Chest X-ray:
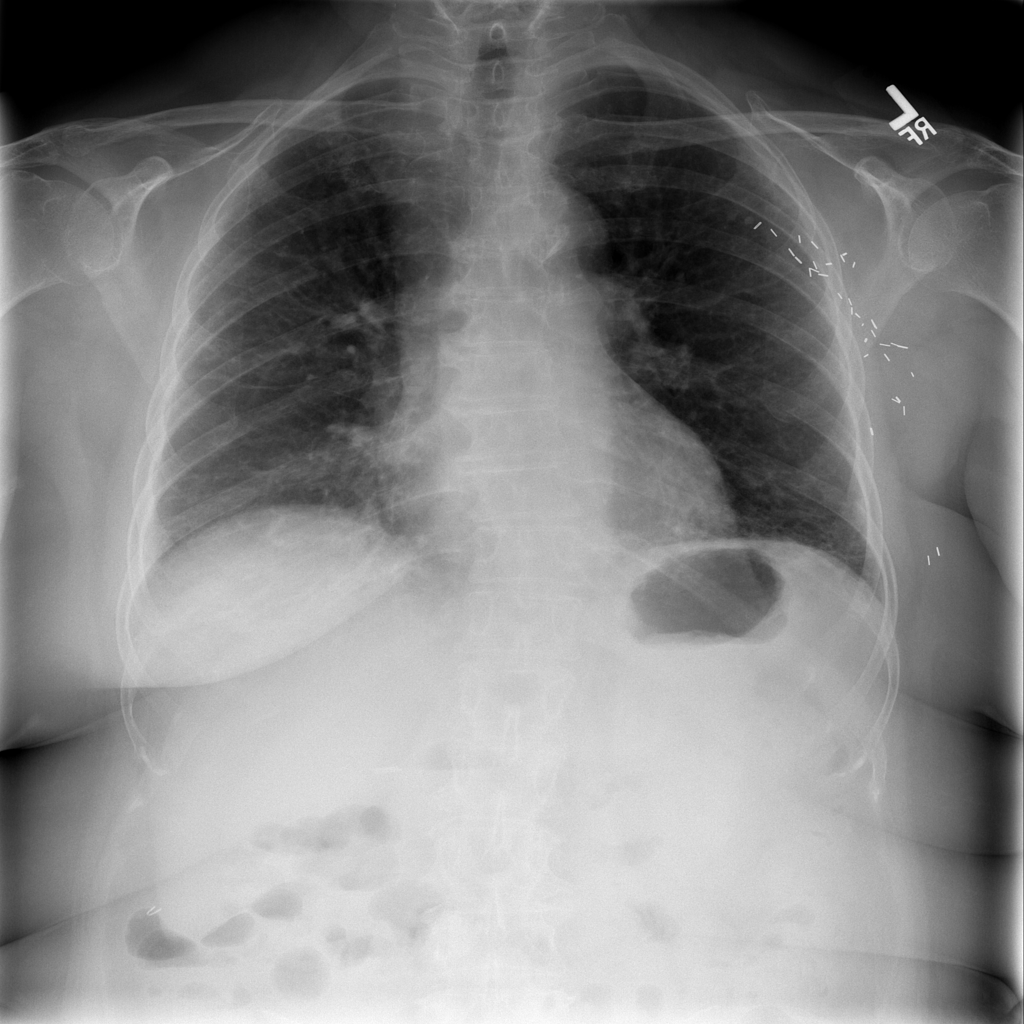
Findings: Fibrosis
No abnormal finding: no